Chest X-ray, PA view. Patient: 52 years old, sex M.
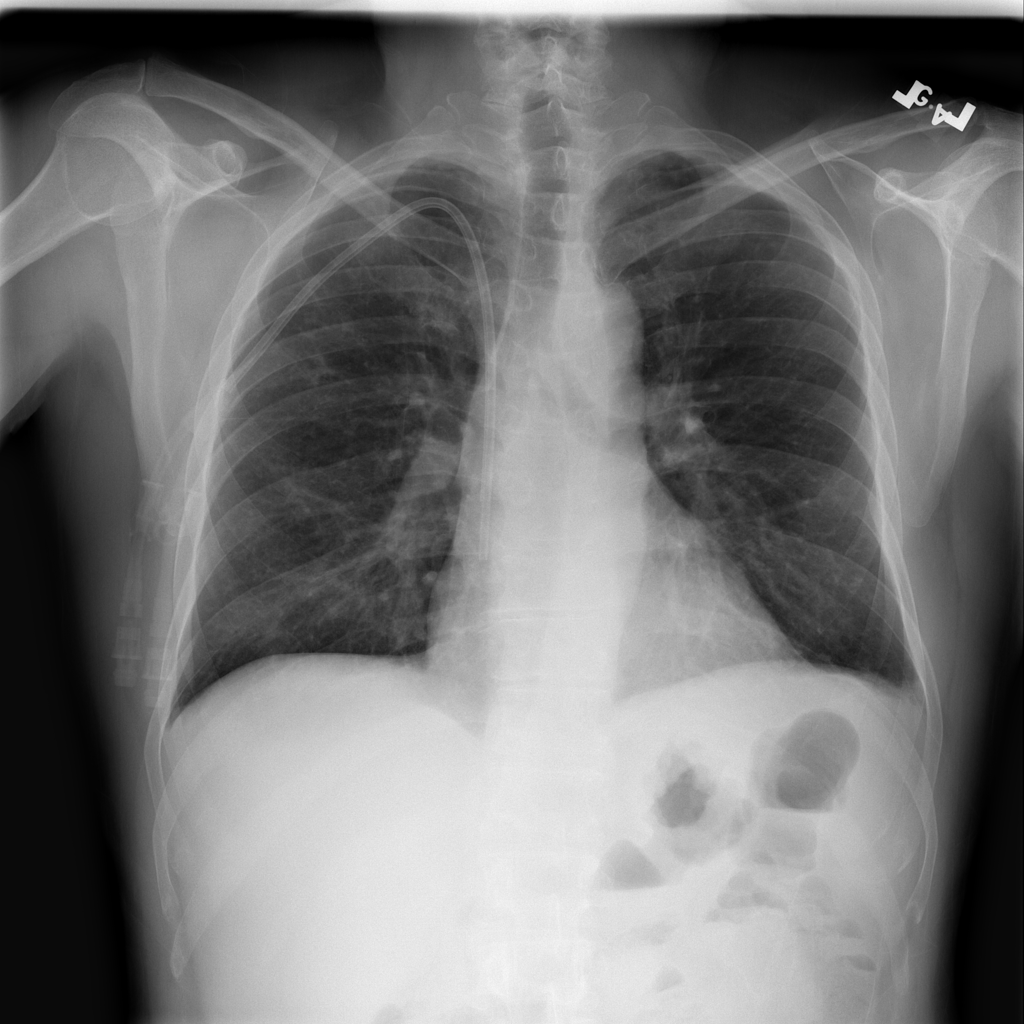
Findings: Effusion